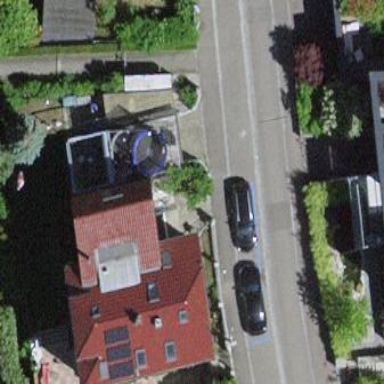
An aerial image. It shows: Simple house.